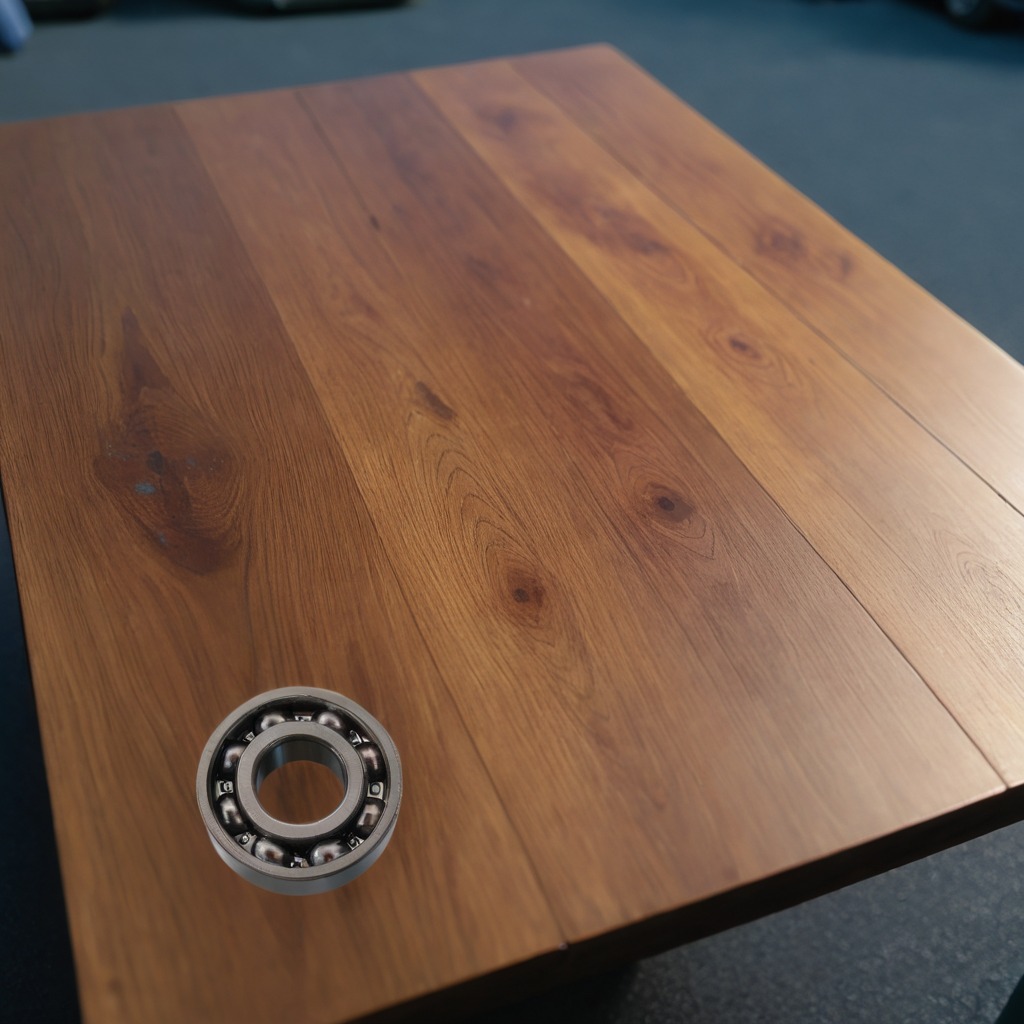
A metal ball bearing is lying on a table with faint burn marks in a small garage at twilight.